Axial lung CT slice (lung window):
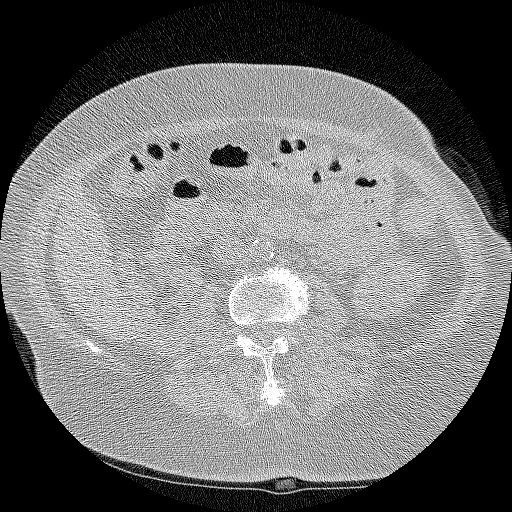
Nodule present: no